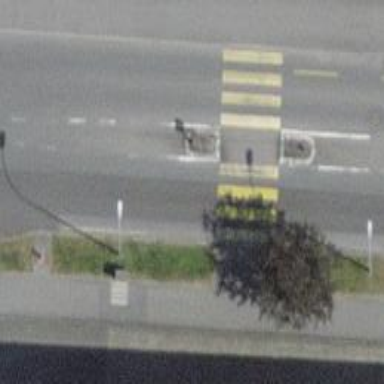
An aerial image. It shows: Uncontrolled zebra crossing with central island. The crossing is marked with zebra stripes.